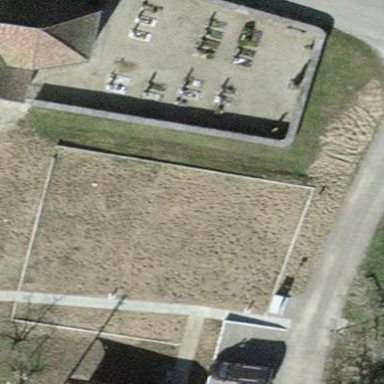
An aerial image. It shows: Cemetery.